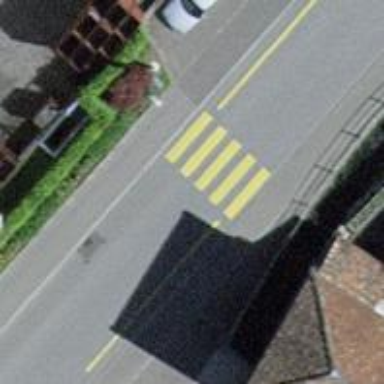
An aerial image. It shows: Zebra crossing on the road.